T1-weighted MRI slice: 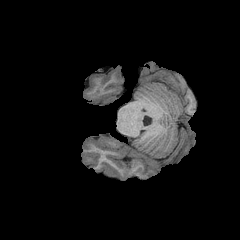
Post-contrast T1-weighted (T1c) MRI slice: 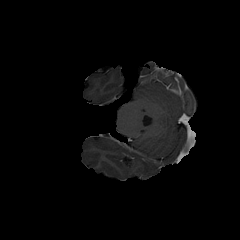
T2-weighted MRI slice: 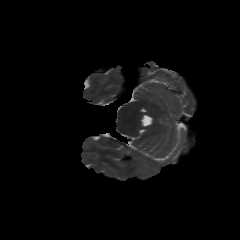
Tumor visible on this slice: no